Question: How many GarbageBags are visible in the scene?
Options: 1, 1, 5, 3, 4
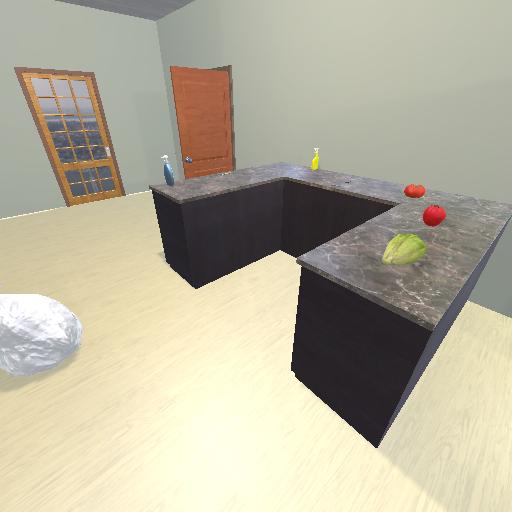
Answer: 1